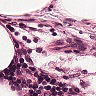
Metastatic tissue present: no